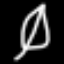
Label: leaf